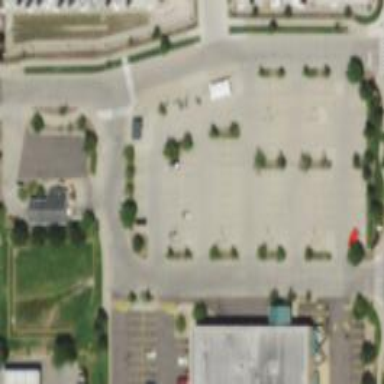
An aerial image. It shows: Parking space.